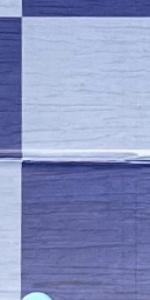
Label: Empty